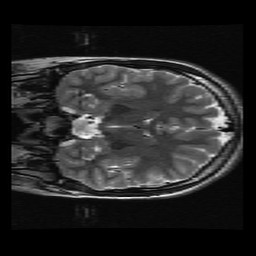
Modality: T2w
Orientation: coronal
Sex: female
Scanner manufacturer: ge
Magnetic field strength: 3 T
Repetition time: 5 s
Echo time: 0.1017 s